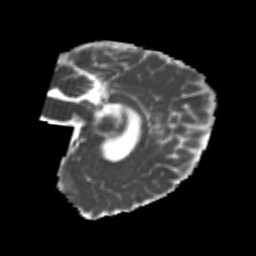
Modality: MD
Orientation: sagittal
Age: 20
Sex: female
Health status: healthy
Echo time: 0.074 s